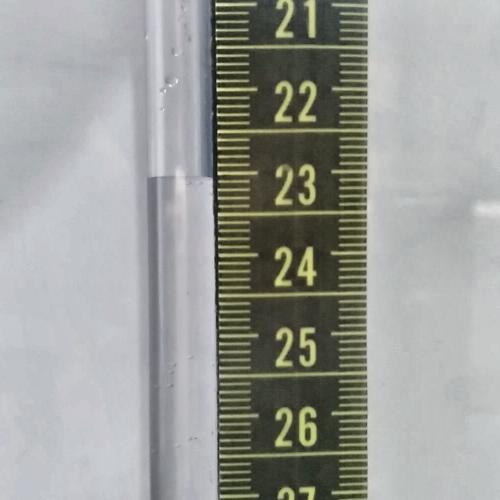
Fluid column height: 23.1 cm